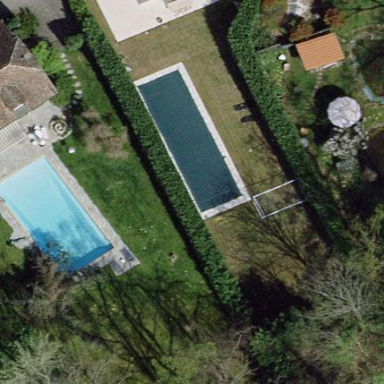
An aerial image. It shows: Swimming pool located in leisure land.